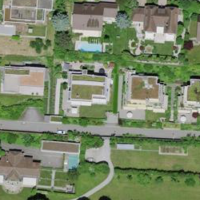
EUNIS habitat code: 55
Species observed at this site:
Silene nutans